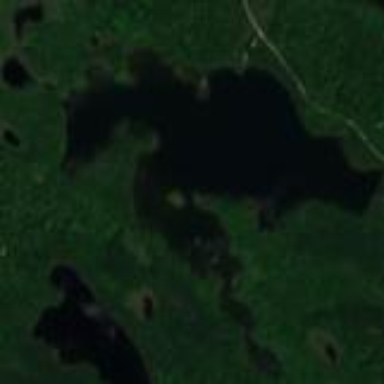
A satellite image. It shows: Serene lake.